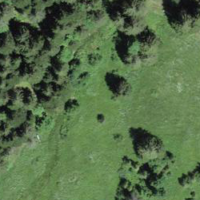
EUNIS habitat code: 23
Species observed at this site:
Caltha palustris